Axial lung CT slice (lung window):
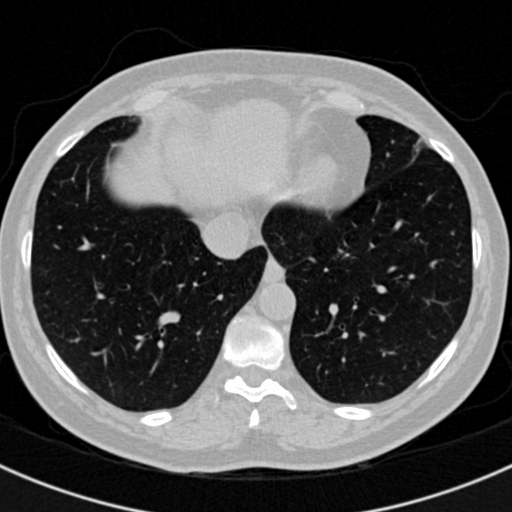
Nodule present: no